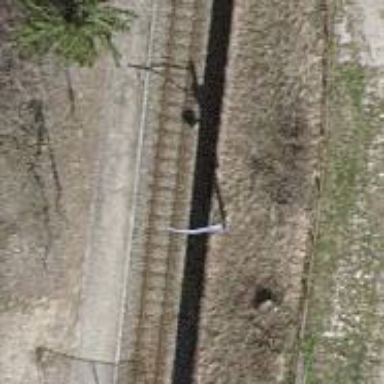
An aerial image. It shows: Railway stop with public transport stop position.